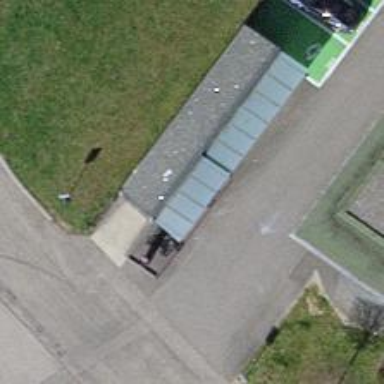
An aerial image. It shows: Bicycle rental facility.